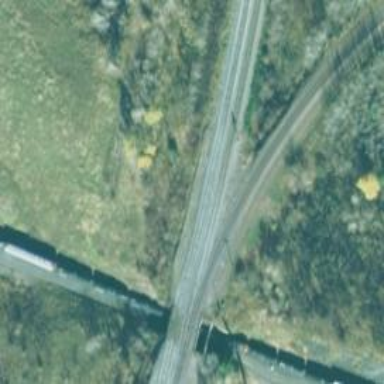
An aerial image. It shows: Railway track.